Interaction volume radius: 5 \u00c5
Interaction volume height: 25 \u00c5
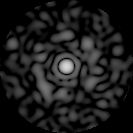
Disorder parameter: 0.7624